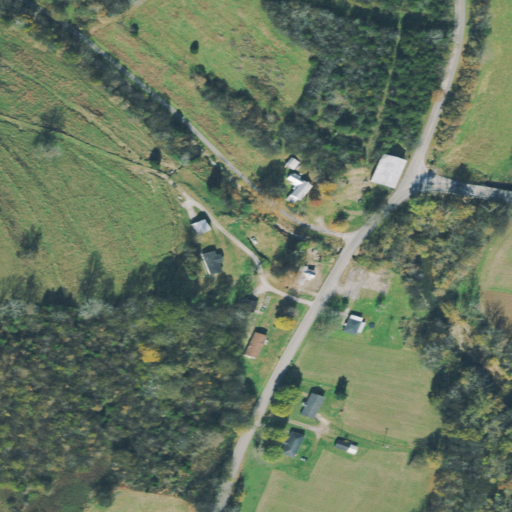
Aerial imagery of valley in Tennessee named Dillehay Hollow containing pasture, open development, deciduous forest, low intensity development, woody wetlands, evergreen forest, mixed forest, and medium intensity development